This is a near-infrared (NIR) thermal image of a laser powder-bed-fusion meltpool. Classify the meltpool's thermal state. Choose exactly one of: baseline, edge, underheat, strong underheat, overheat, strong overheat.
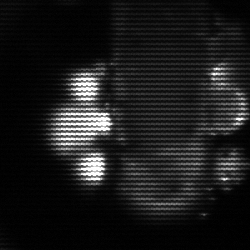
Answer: strong underheat